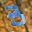
Label: 3